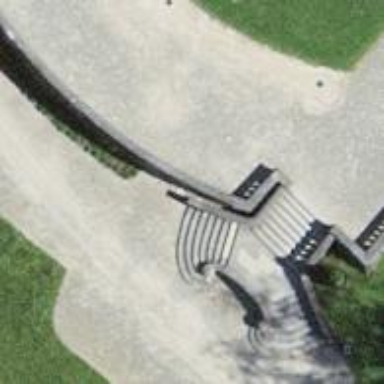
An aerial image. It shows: Road with steps.